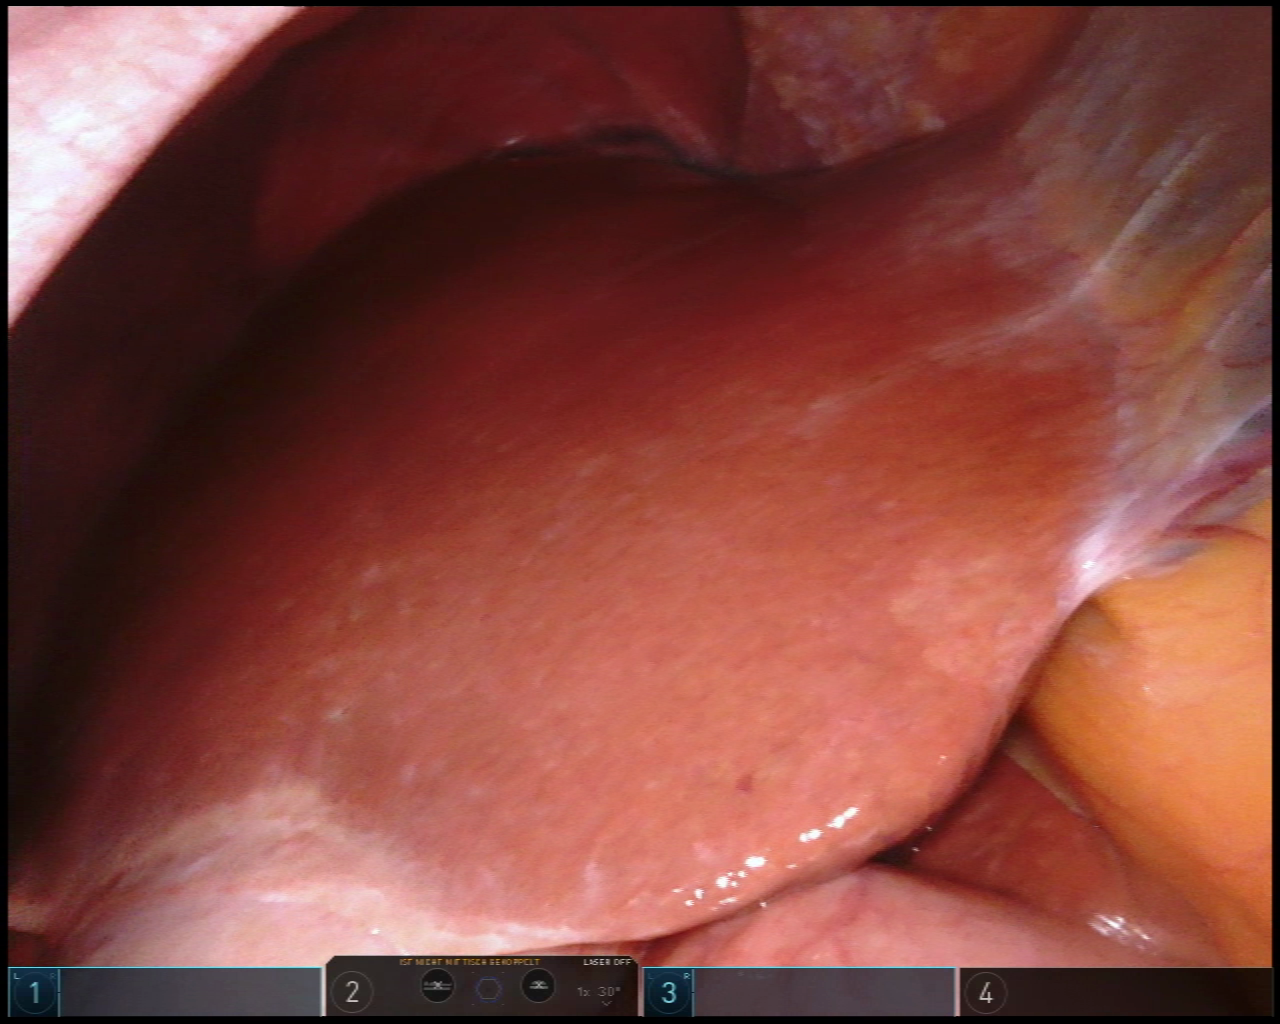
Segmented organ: liver
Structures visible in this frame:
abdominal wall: yes
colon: no
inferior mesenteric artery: no
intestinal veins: no
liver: yes
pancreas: no
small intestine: no
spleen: no
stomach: yes
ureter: no
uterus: no
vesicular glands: no